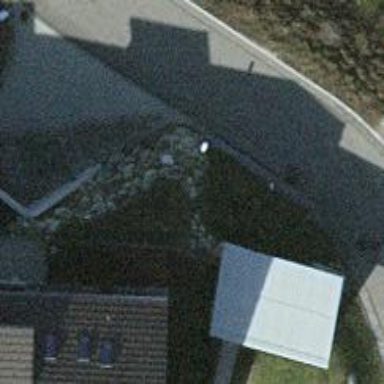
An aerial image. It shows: Retaining wall.